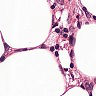
Metastatic tissue present: no